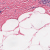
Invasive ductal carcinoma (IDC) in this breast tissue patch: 0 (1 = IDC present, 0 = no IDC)